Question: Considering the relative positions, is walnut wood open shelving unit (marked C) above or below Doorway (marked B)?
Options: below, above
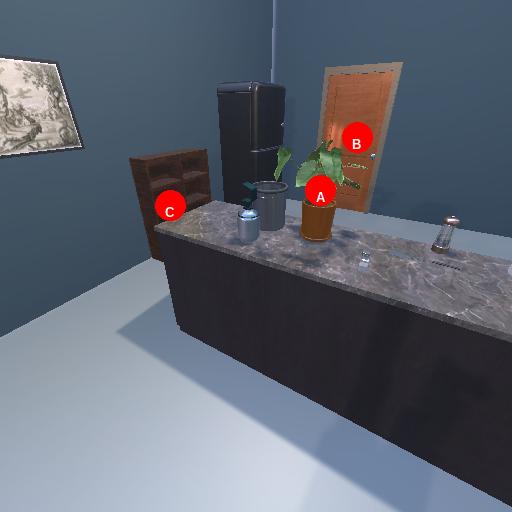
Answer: below